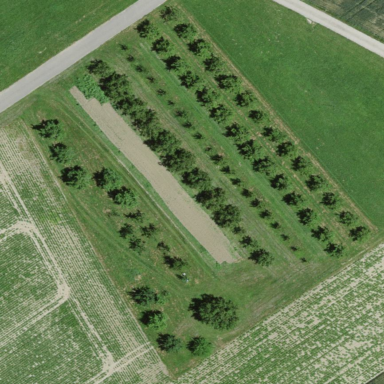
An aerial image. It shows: Orchard.